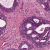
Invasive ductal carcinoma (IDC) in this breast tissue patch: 0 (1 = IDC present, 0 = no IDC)